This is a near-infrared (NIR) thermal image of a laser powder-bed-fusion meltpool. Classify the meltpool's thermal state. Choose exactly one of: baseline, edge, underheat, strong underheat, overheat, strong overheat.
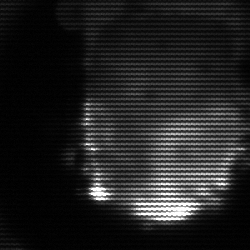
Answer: baseline